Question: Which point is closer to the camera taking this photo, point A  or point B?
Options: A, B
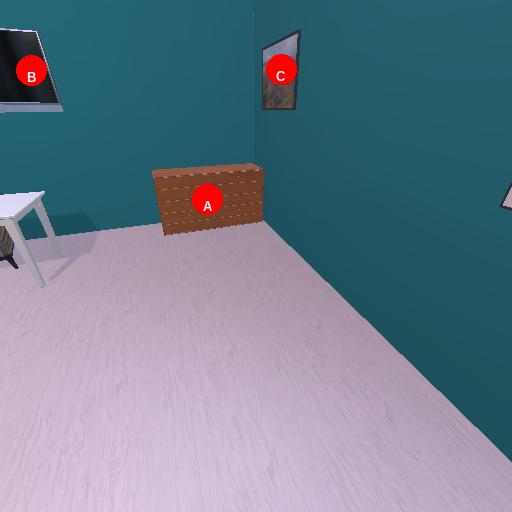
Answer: A